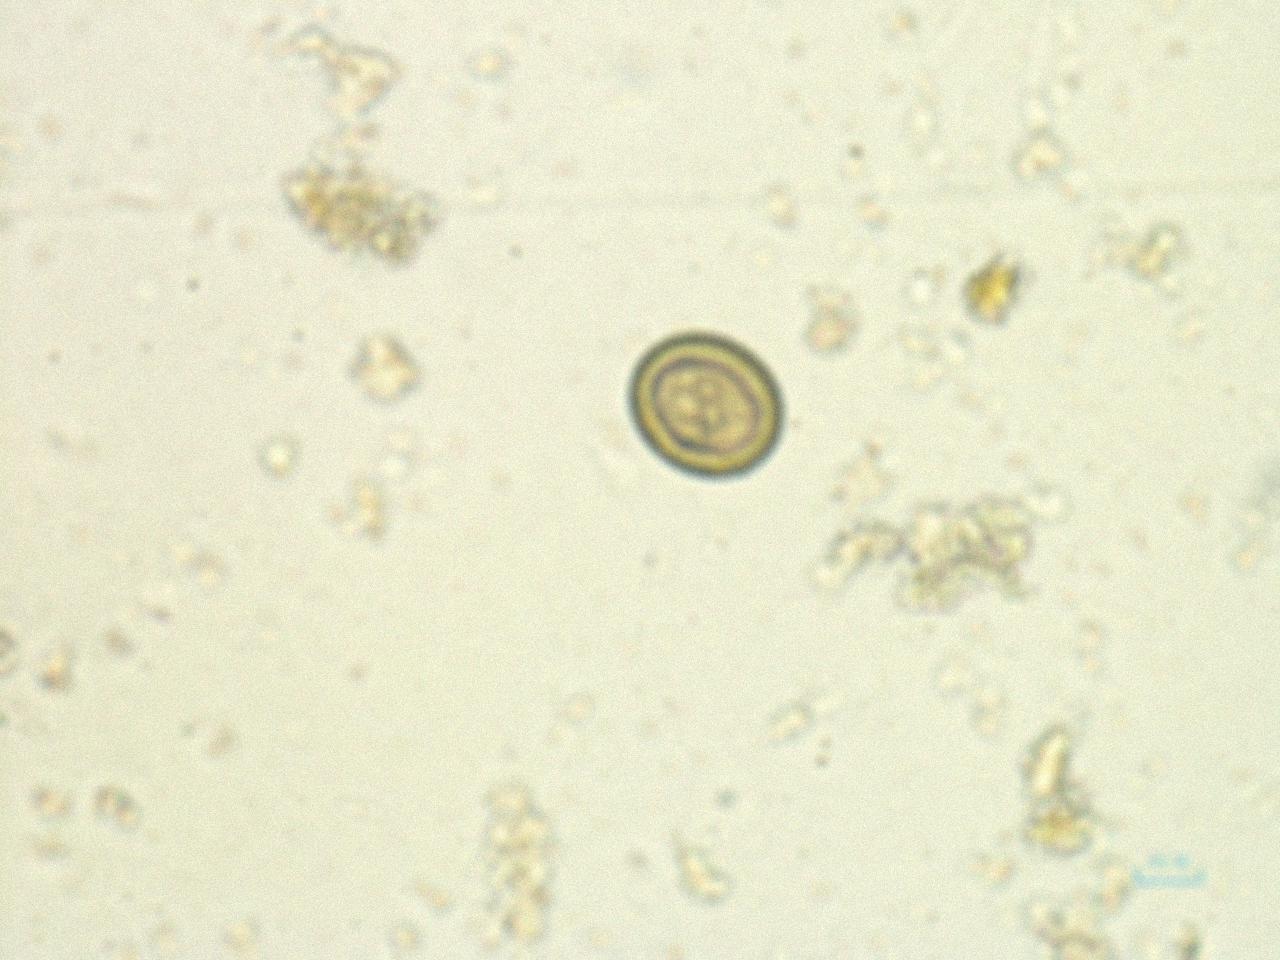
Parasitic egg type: Taenia spp. egg